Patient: sex M, age 37
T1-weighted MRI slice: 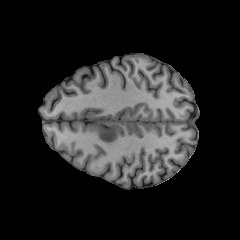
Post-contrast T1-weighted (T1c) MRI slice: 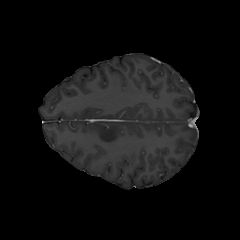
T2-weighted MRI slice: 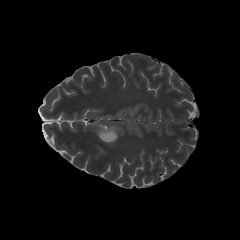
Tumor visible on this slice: yes
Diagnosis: Astrocytoma, IDH-mutant
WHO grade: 2